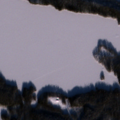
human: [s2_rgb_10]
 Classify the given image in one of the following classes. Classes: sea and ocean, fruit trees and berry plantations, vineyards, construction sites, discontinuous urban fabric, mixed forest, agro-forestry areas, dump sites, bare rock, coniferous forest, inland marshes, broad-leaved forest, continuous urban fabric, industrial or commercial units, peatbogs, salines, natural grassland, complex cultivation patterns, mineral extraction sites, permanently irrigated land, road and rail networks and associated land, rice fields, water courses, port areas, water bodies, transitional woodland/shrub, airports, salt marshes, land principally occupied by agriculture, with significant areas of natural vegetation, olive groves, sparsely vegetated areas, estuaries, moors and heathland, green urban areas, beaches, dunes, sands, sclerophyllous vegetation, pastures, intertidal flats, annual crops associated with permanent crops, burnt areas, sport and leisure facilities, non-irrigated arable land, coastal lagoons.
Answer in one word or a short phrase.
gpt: coniferous forest, water bodies